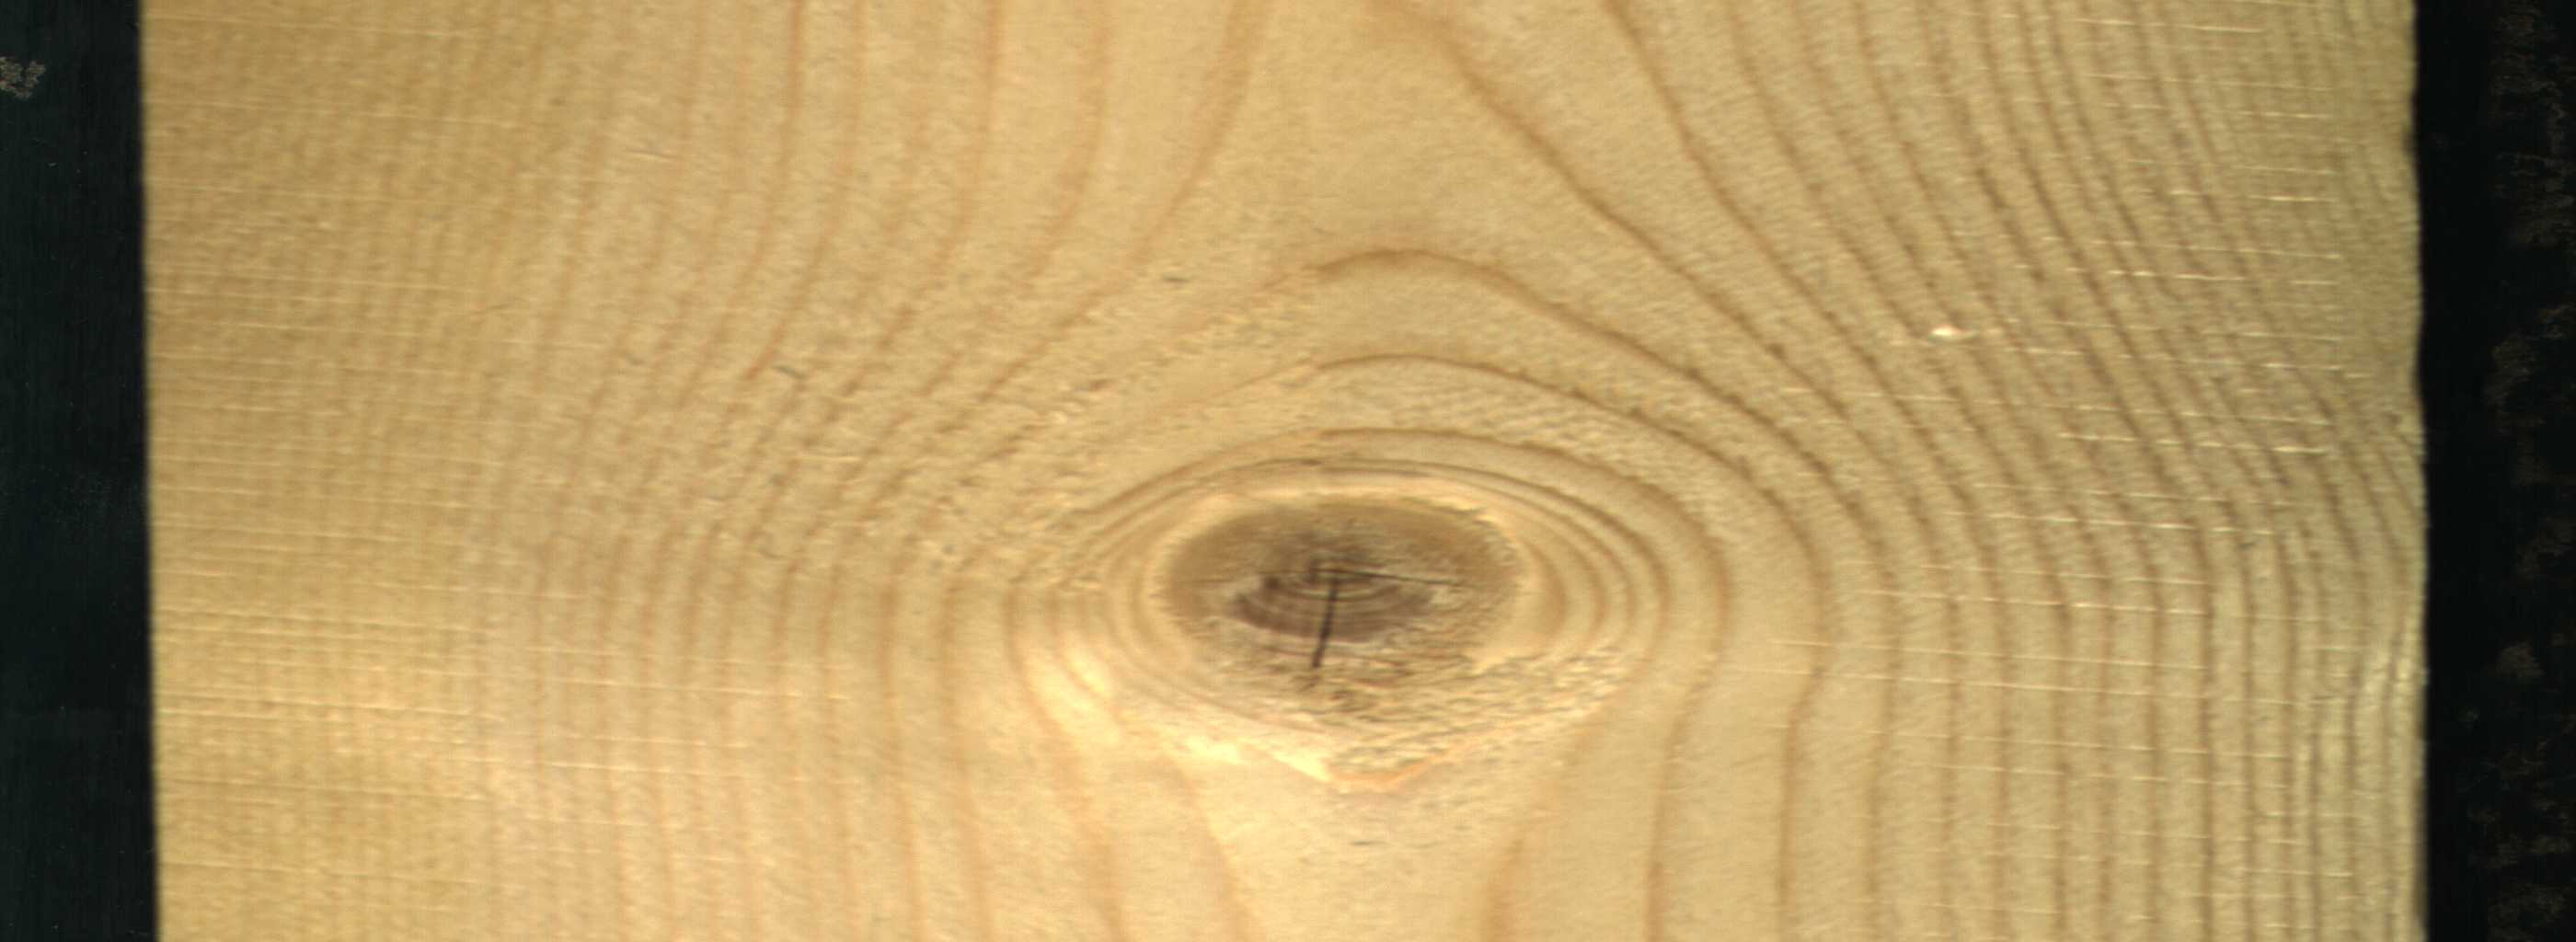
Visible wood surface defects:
knot_with_crack